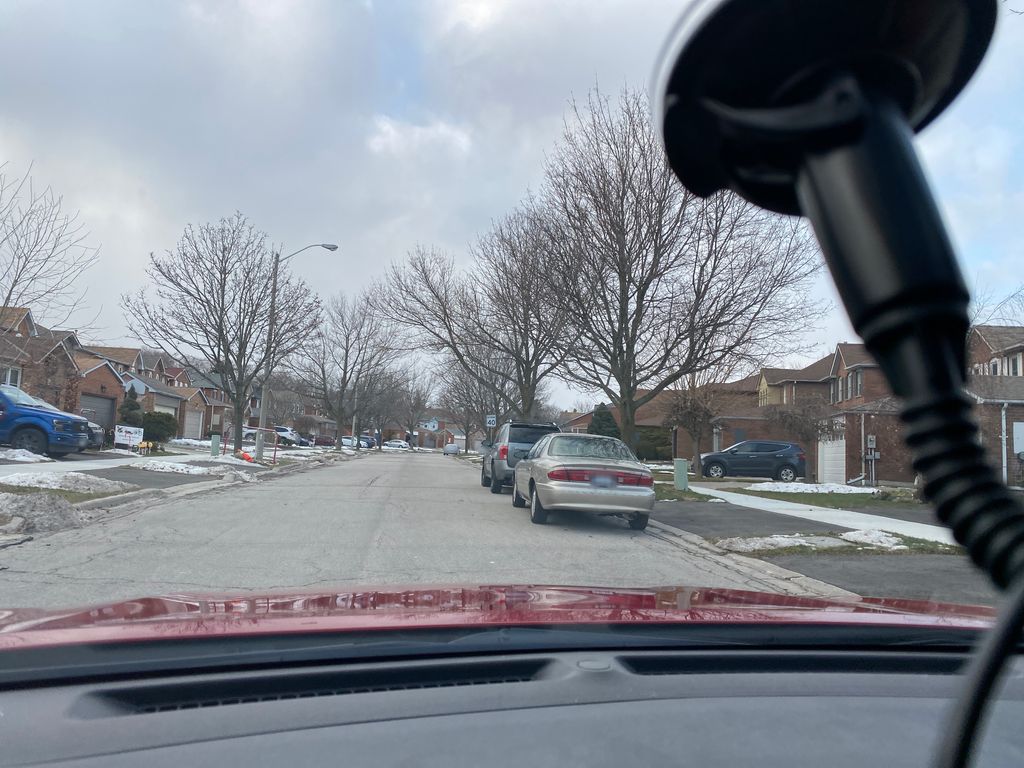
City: toronto